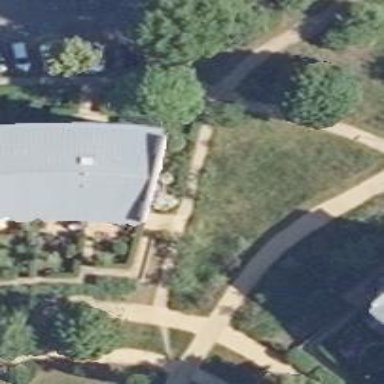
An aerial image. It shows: Compacted footway.